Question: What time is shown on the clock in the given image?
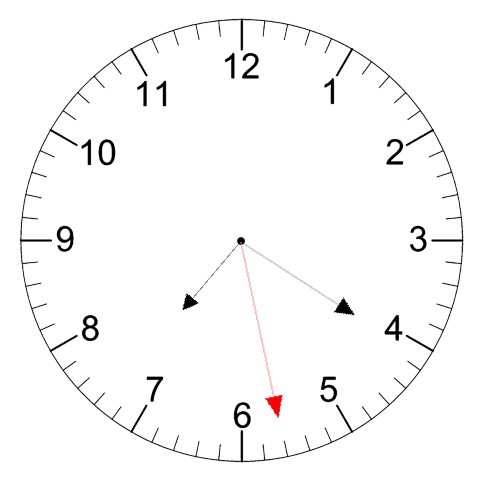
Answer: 07:20:28